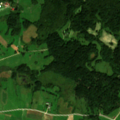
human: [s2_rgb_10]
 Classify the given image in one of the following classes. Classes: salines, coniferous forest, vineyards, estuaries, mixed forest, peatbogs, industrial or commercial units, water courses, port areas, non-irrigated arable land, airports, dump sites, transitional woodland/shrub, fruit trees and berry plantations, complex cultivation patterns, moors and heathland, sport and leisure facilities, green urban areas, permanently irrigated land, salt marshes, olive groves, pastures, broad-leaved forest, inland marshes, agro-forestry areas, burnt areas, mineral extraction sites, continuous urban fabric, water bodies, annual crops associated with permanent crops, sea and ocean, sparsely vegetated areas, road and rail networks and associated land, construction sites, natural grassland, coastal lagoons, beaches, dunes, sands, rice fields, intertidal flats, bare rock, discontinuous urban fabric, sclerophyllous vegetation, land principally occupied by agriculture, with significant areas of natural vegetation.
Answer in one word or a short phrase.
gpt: non-irrigated arable land, pastures, land principally occupied by agriculture, with significant areas of natural vegetation, broad-leaved forest